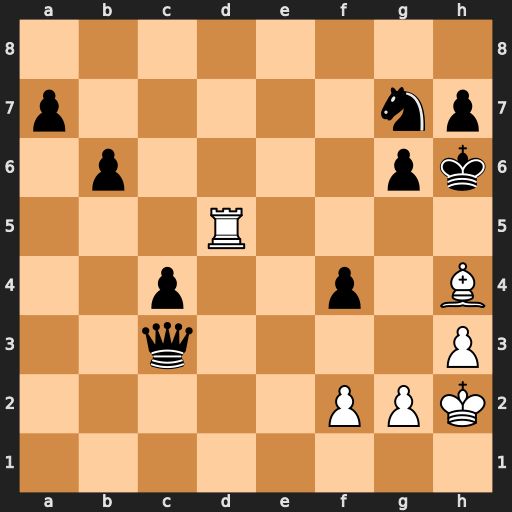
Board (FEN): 8/p5np/1p4pk/3R4/2p2p1B/2q4P/5PPK/8
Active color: w
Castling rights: -
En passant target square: -
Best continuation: Bg5+ Kh5 Bf6+ Nf5 Bxc3